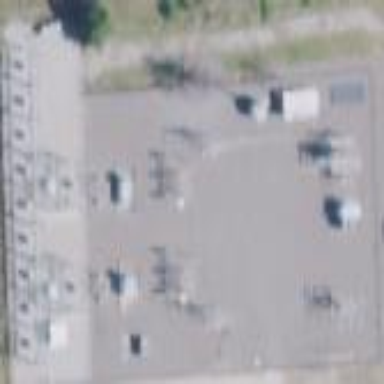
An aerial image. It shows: Distribution power substation secured by fence.